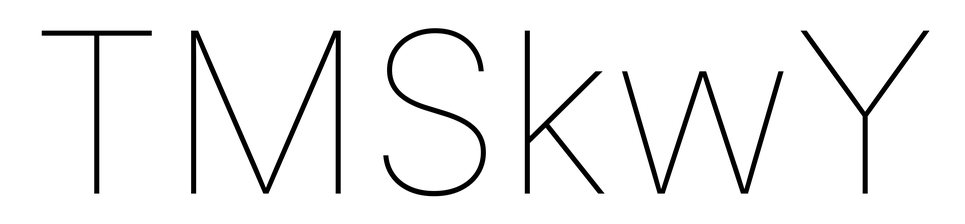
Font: Inter_Thin